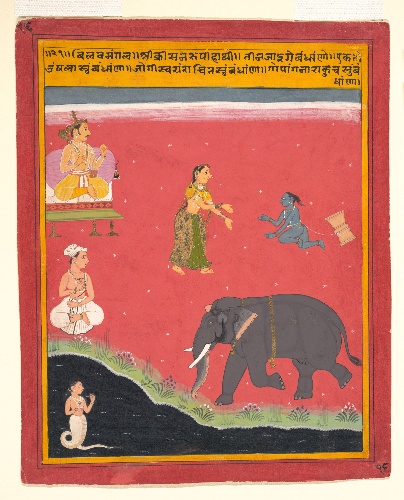
Date: 1695–1700
Object type: Page
Classification: Paintings
Medium: Opaque watercolor, ink, and gold on paper
Culture: India (Rajasthan, Mewar)
Dimensions: Image: 10 1/4 x 8 in. (26 x 20.3 cm)
Department: Asian Art
Credit line: Cynthia Hazen Polsky and Leon B. Polsky Fund, 2006
Accession year: 2006
Repository: Metropolitan Museum of Art, New York, NY
Tags: Men|Women|Elephants|Krishna